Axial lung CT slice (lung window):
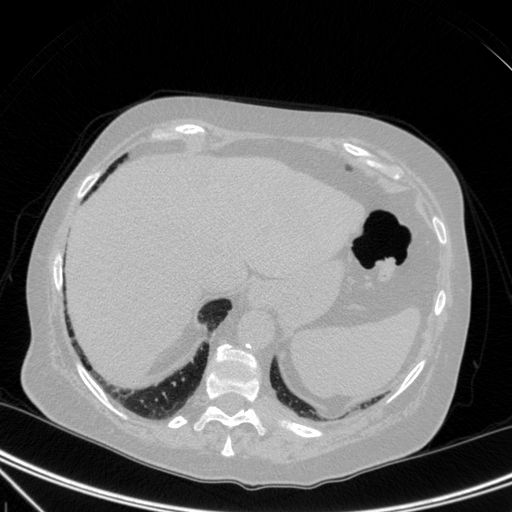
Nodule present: no